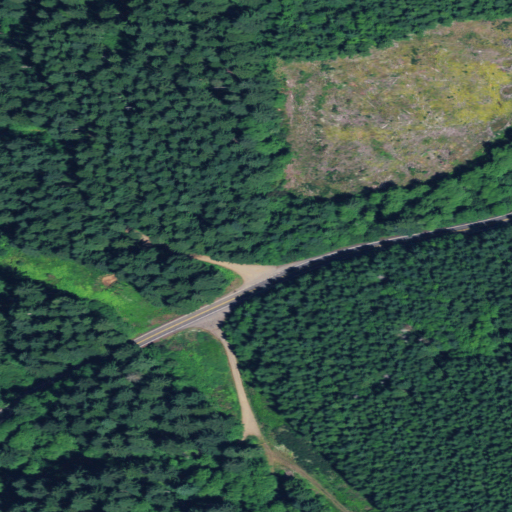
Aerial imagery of gap in Oregon named Sourgrass Summit containing evergreen forest, open development, grassland, mixed forest, shrub, and low intensity development